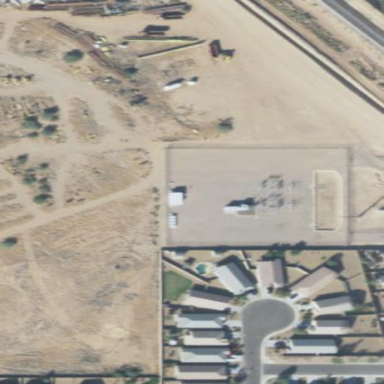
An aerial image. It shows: Outdoor power substation surrounded by fence. The substation is specifically for distribution purposes.